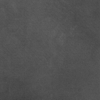
Label: dusty